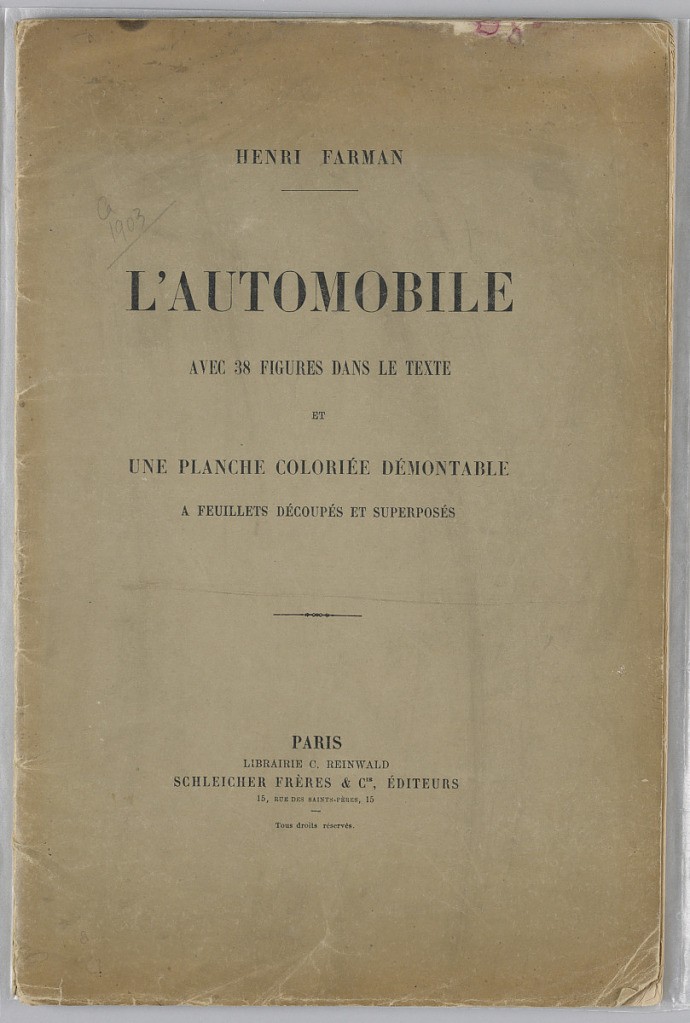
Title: L'Automobile
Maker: Henri Farman, French, 1874 - 1958
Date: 1903
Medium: Chromolithograph cut-out on paper
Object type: Book
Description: Book on the construction of the automobile, with explanation and diagrams.